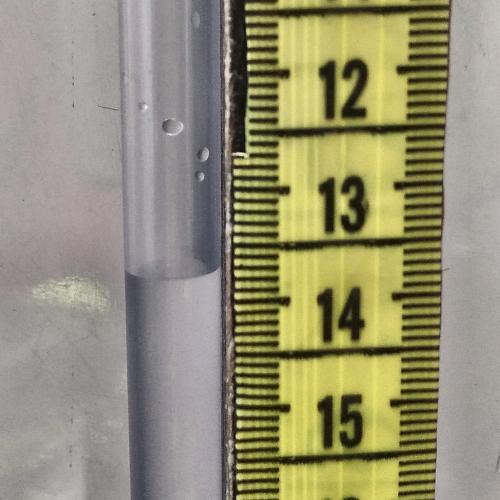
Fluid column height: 13.7 cm